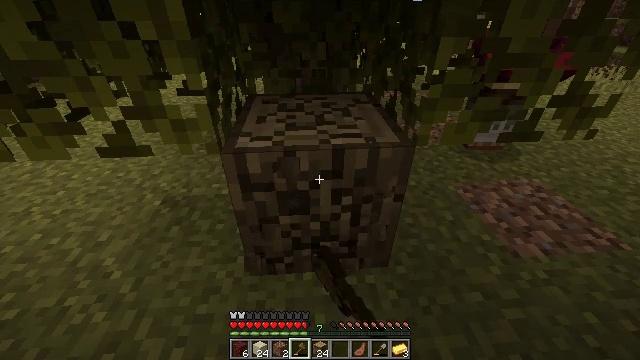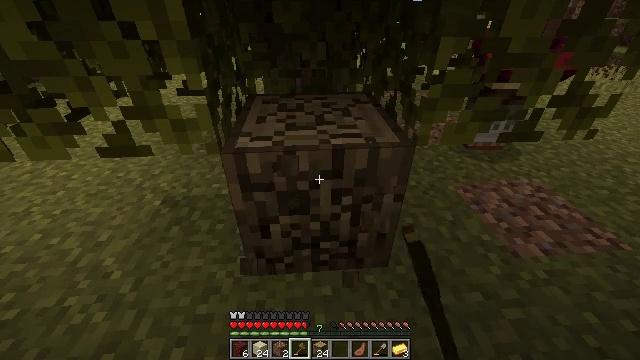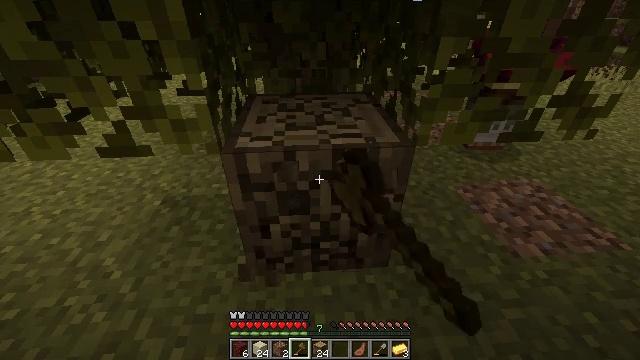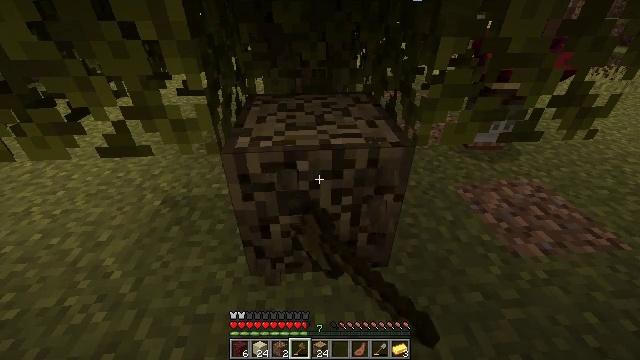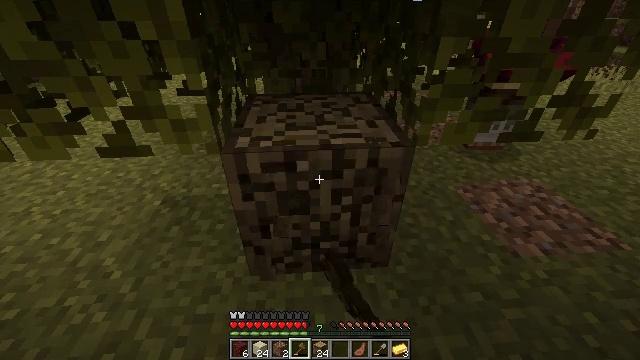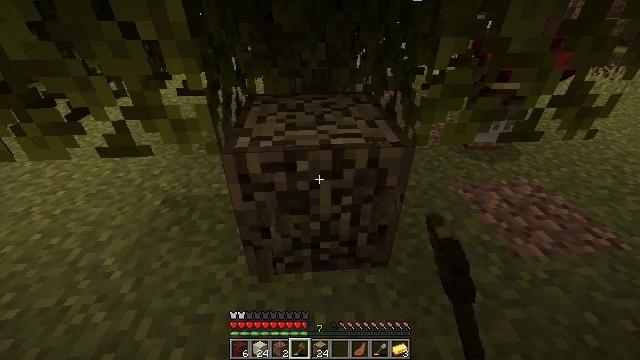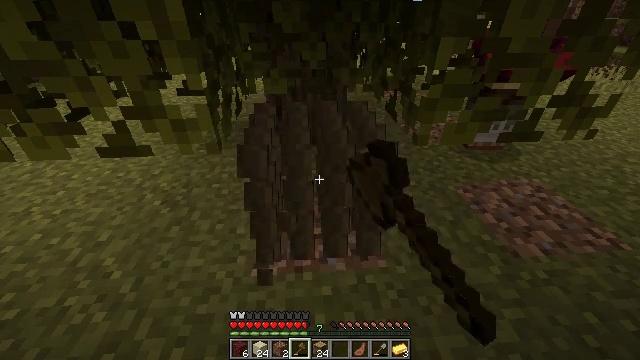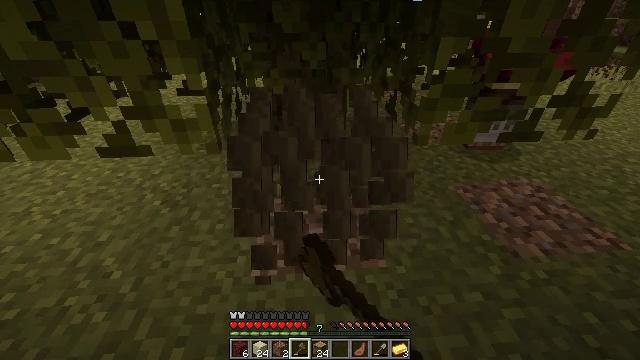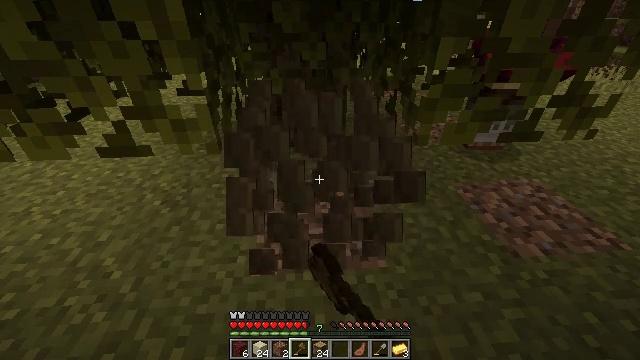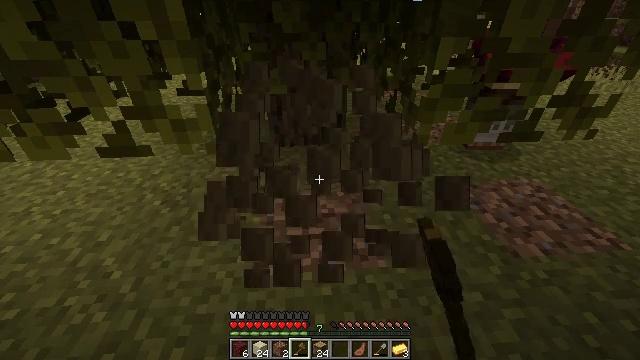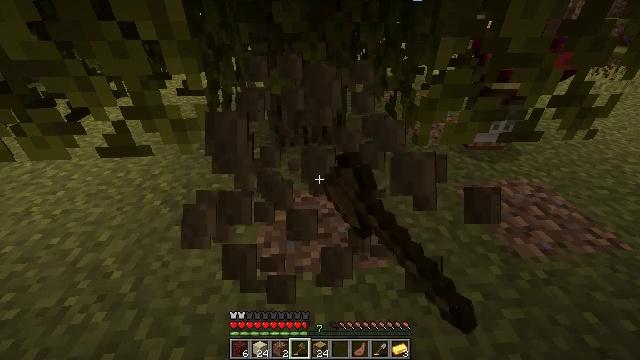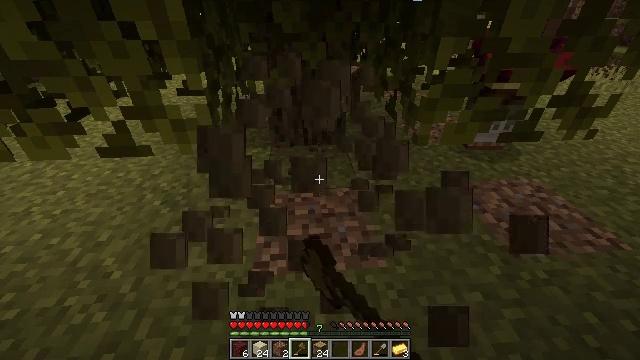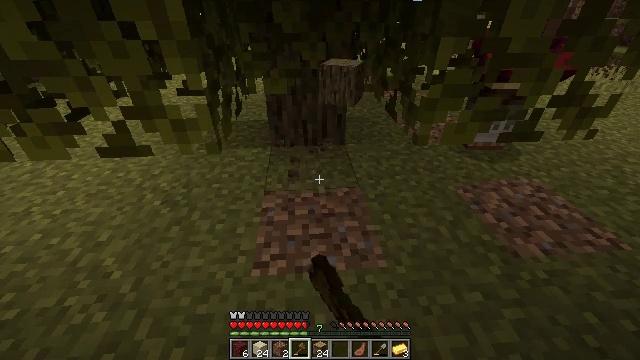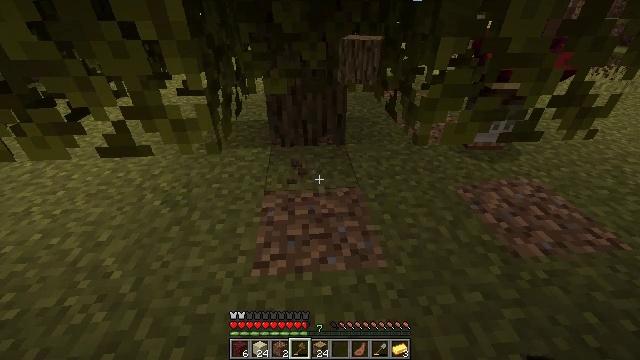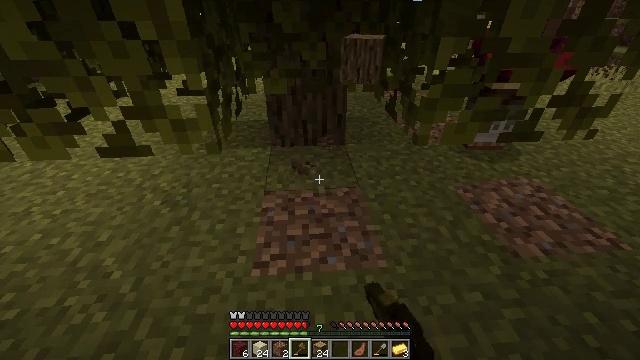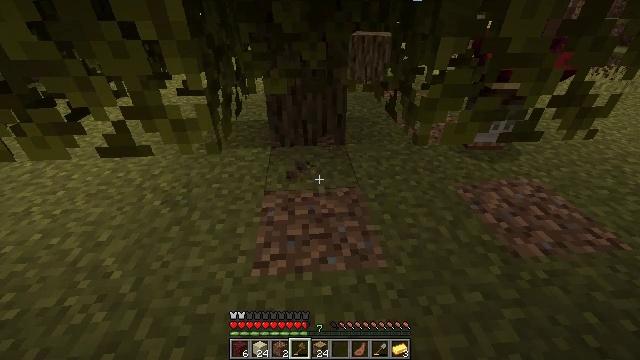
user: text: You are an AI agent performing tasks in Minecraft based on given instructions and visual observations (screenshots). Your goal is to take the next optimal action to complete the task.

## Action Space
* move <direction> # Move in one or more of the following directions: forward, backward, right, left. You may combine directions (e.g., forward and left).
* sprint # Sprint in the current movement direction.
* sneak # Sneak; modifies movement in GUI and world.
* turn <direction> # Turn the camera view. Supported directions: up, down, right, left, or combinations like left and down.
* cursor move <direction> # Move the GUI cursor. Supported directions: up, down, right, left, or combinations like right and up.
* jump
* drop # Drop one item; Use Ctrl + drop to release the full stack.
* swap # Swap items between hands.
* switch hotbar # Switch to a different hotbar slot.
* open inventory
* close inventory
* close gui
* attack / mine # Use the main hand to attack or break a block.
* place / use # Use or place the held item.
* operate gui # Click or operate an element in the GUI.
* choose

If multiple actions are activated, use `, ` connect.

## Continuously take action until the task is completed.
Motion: motion action
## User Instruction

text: Chop down the oak log.
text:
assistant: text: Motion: attack / mine
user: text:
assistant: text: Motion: attack / mine
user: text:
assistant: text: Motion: attack / mine
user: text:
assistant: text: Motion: attack / mine
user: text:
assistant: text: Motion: attack / mine
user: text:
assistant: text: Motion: attack / mine
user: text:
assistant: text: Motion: attack / mine
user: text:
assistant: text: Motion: attack / mine
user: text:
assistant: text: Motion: attack / mine
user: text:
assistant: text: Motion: attack / mine
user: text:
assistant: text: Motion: attack / mine
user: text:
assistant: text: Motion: attack / mine
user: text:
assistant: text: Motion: attack / mine
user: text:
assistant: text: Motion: attack / mine
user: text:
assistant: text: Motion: attack / mine
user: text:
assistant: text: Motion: attack / mine
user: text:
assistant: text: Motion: attack / mine
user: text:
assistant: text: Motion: attack / mine
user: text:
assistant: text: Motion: attack / mine
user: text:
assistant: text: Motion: attack / mine
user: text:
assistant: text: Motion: no_op
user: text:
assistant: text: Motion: no_op
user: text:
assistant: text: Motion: no_op
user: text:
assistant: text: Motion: move forward, turn left and up
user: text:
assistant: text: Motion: move forward, turn left and up
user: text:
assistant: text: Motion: move forward, turn up
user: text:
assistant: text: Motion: move forward, turn up
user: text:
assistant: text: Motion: move forward, turn up
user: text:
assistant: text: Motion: move forward, turn left and up
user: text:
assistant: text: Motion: move forward, turn left and up